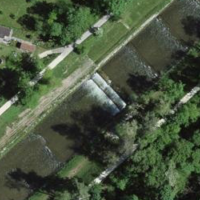
EUNIS habitat code: 41
Species observed at this site:
Plantago media
Fringilla coelebs